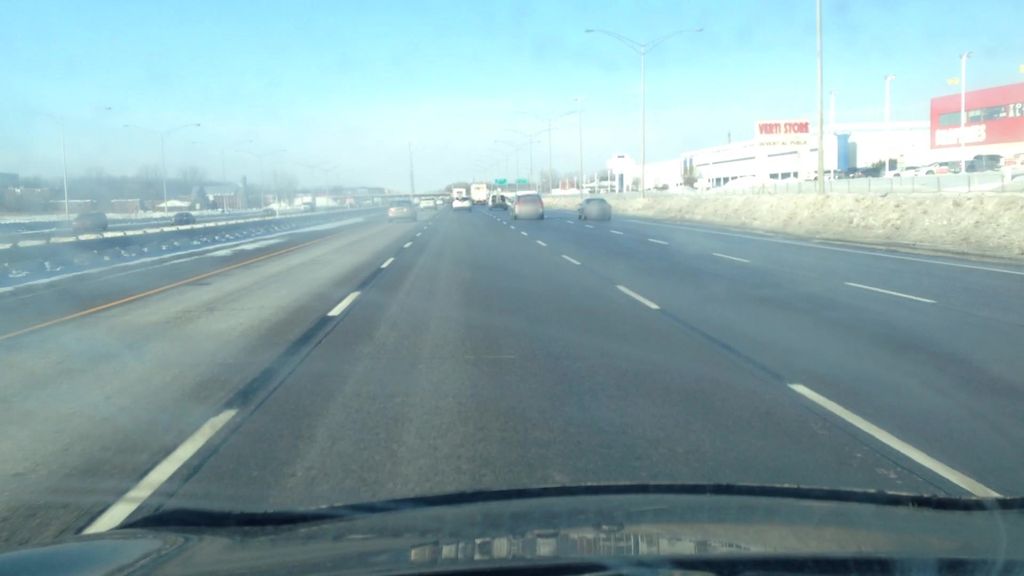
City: montreal